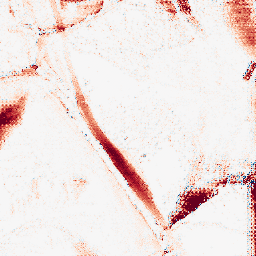
Category: morphological
Decomposition family: morphological_ellipse
Decomposition parameters: operation: opening
width: 10
height: 50
Upsampling method: regularized
Upsampling parameters: scale: 2
lambda_reg: 0.1
Upsampling scale: 2